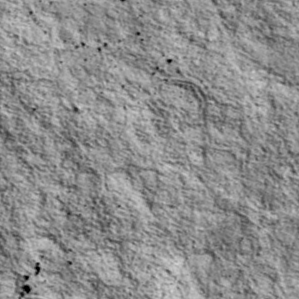
Label: non_frost